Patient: sex F, age 86
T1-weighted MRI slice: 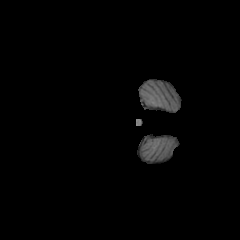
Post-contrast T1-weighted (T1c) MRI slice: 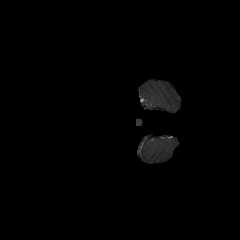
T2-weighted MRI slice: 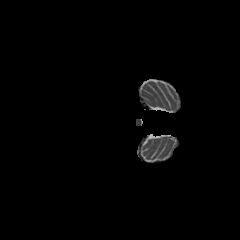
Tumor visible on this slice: no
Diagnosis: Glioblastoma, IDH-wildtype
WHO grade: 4